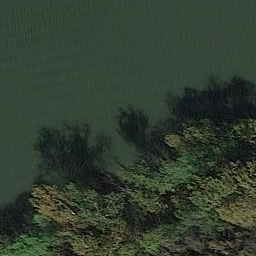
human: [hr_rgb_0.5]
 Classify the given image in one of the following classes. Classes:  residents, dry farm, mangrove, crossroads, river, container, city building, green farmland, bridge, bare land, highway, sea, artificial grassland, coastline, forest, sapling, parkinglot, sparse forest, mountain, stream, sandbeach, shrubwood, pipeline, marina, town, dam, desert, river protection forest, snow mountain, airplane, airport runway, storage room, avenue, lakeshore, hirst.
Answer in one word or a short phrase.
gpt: river protection forest